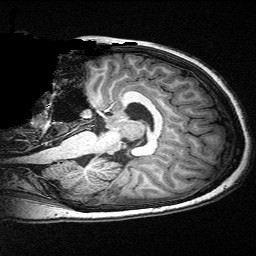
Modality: T1w
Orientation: sagittal
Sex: female
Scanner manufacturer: siemens
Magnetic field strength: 3 T
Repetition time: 2.3 s
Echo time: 0.00336 s